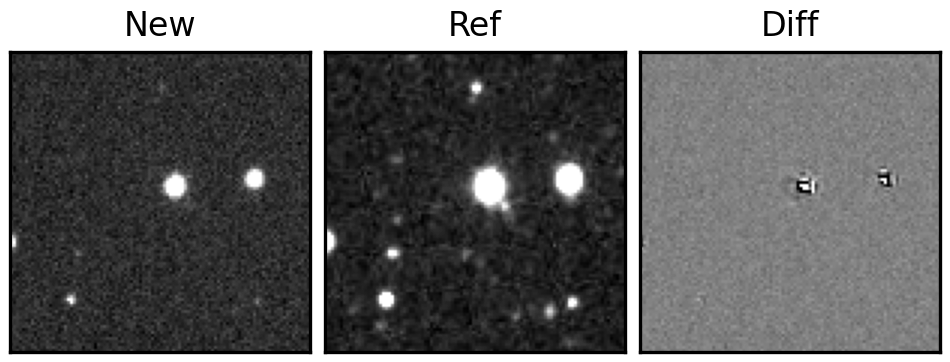
Label: bogus